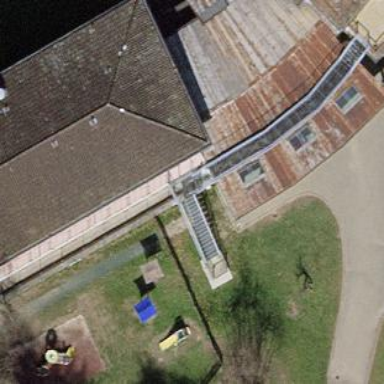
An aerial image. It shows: View of roof of building.